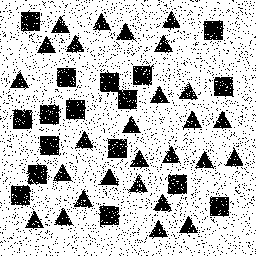
Squares: 17
Triangles: 27
Stars: 0
Total shapes: 44